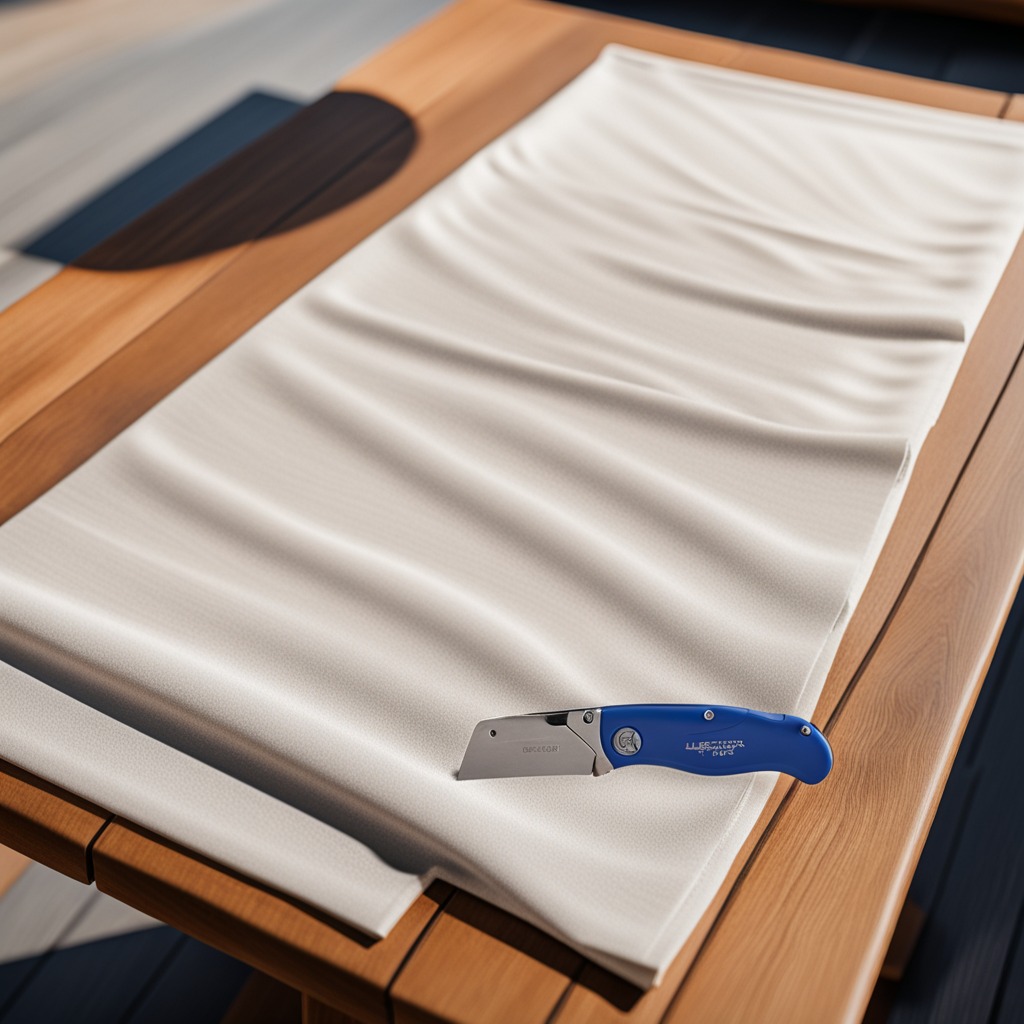
A utility knife is lying on a wooden table in an outdoor workshop during daytime bright natural light soft shadows worn but beneath the cloth.